Question: My HTML page with 2 columns and footer and header:
'''
<div id="main">
<div class="header"> </div>
<div class="left"> </div>
<div class="data"> </div>
<div class="bottom"> </div>
</div>
'''
In my case I want left DIV with auto width and data DIV with 100% width. Like on this image:

How to CSS with IE 6 support? Thank you!
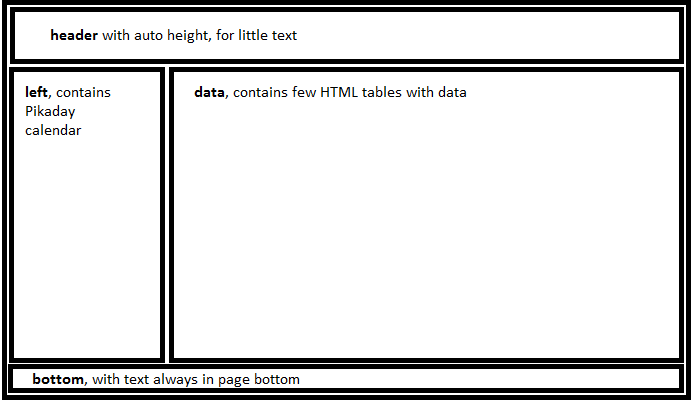
Answer: <URL>
html
'''
<div class="header">
header content
</div>
<div class="content">
<div class="left">left</div>
<div class="right">right</div>
</div>
<div class="footer">
footer content
</div>
'''
css
'''
body, html{
padding:0;
margin:0;
position:relative;
height:100%
}
.header, .footer{
width:100%;
background:#ccc;
padding:10px;
box-sizing:border-box;
}
.content{
background:#eee;
width:100%;
padding:10px;
height:100%;
box-sizing:border-box;
padding:10px;
}
.left{
width:50%;
float:left;
background:#bbb;
height:100%;
}
.right{
width:50%;
float:right;
background:#aaa;
height:100%;
}
'''
---
as required <URL>
css
keeping everything same as above just change below css
'''
.content{
background:#eee;
width:100%;
padding:10px;
height:100%;
box-sizing:border-box;
padding:10px;
display:table
}
.left{
width:auto;
background:#bbb;
height:100%;
display:table-cell
}
.right{
background:#aaa;
height:100%;
display:table-cell;
width:100%
}
'''